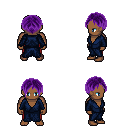
a pixel art fantasy rpg character, male body template, human, dark skin, blue robe, red pants, purple parted hairstyle, four views (front, back, left, right), 2x2 character sprite sheet, small pixel art, hard edges, no anti-aliasing